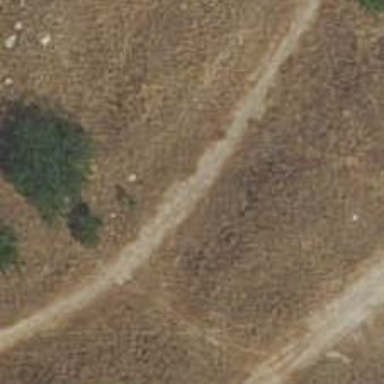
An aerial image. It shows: Unpaved track road.